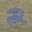
Label: 2